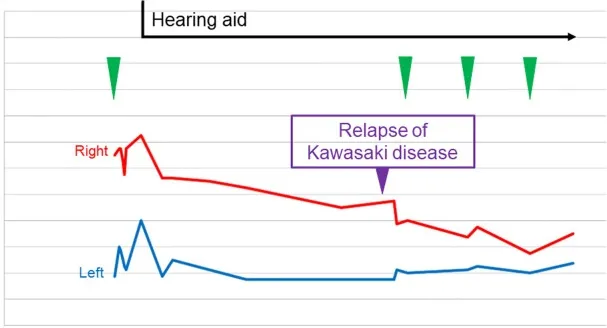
Time course of the hearing level by pure tone audiometry. The average was calculated by the following formula: (T500 + T1,000 x 2 + T2,000)/4. T500, T1,000, and T2,000 indicate the level of air conduction threshold of 500, 1,000, and 2,000, respectively. Red line: right pure tone average, blue line: left pure tone average. Vertical axis: hearing level in decibels, horizontal axis: days since the onset of Kawasaki disease. Green arrowhead: timing of systemic steroid.
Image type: chart (chart)